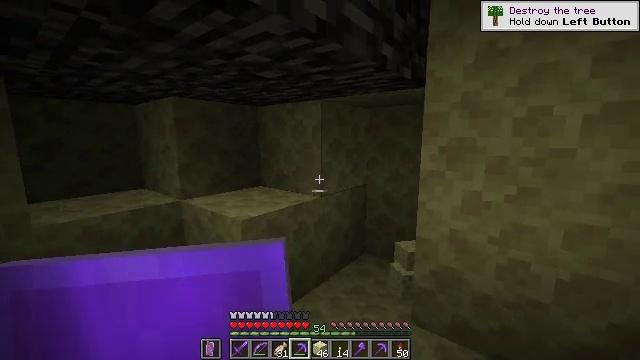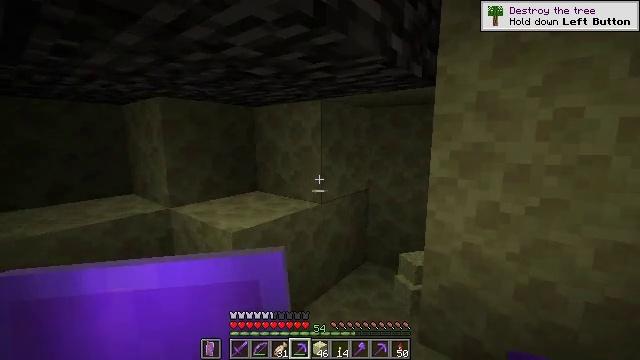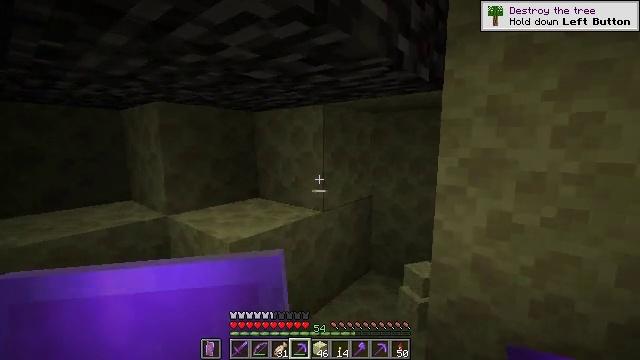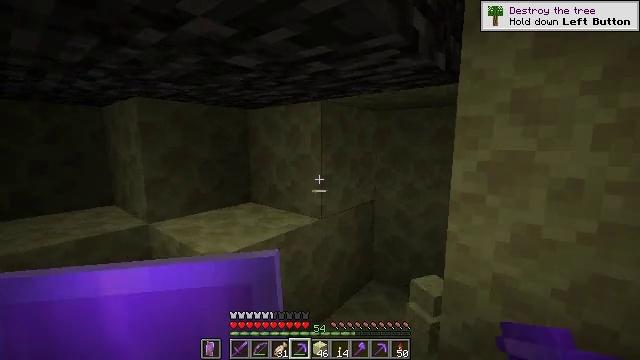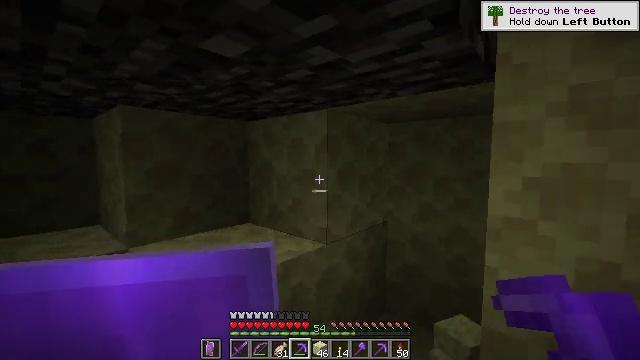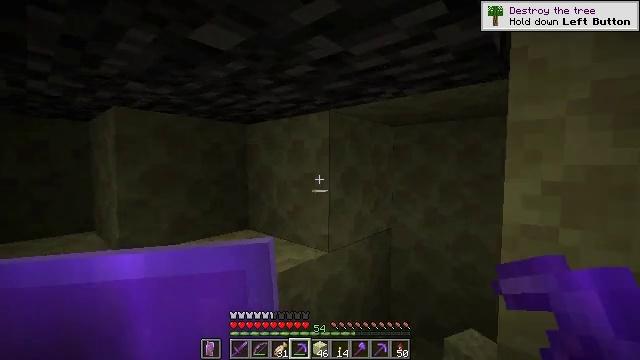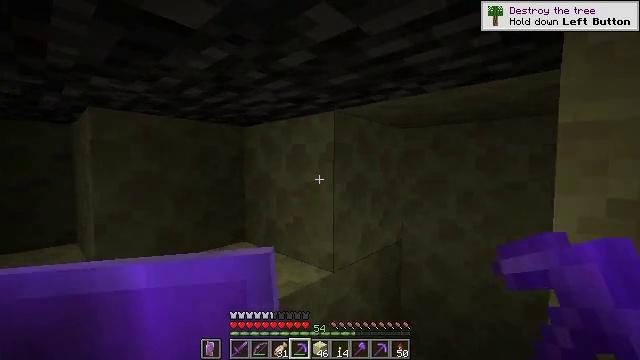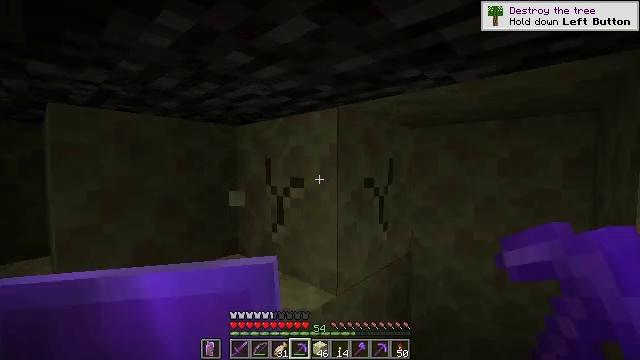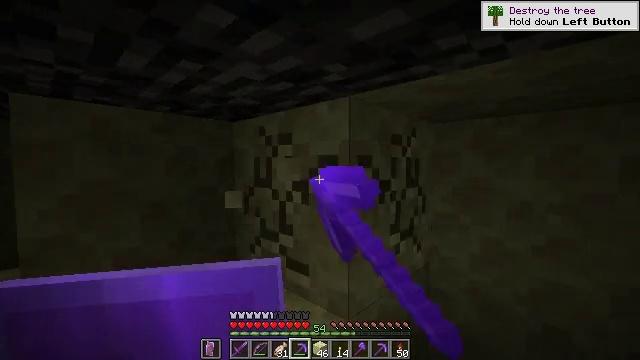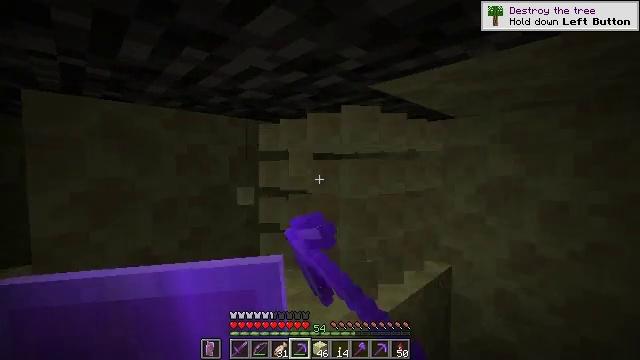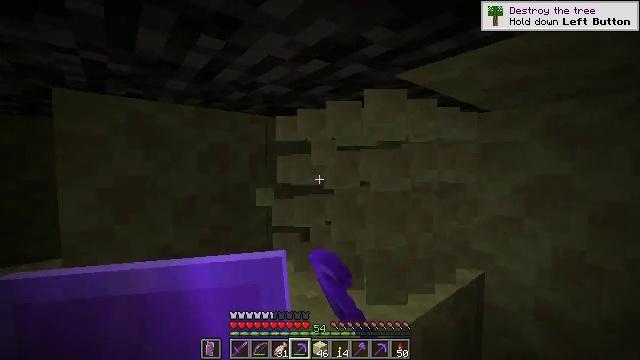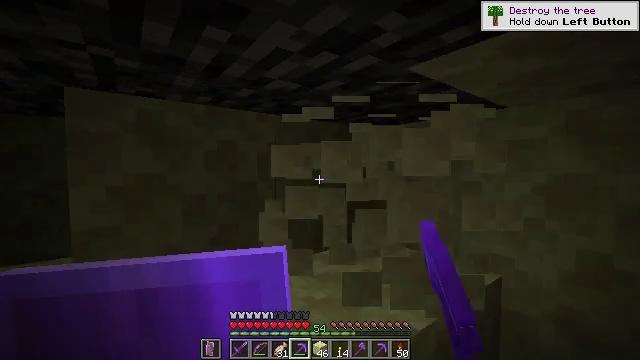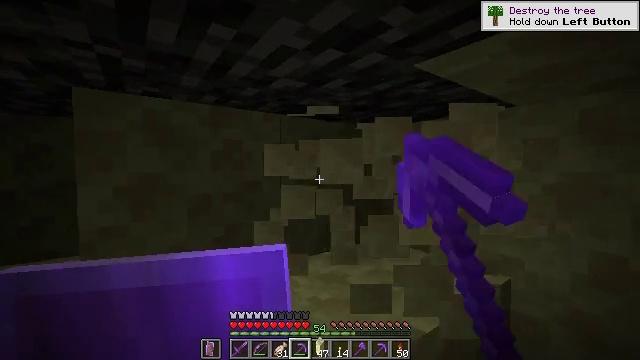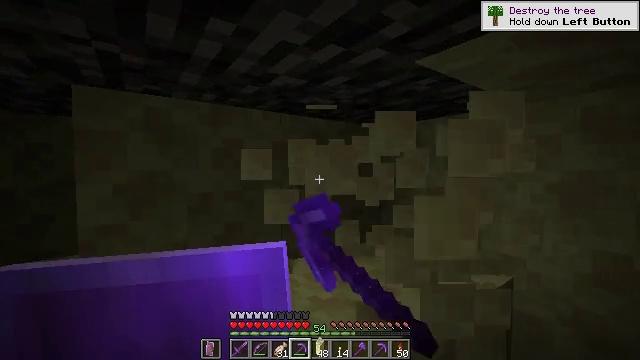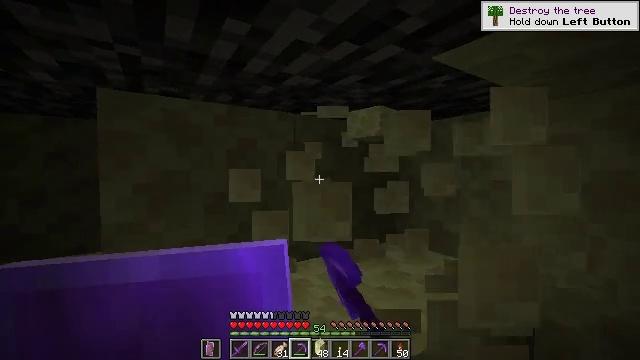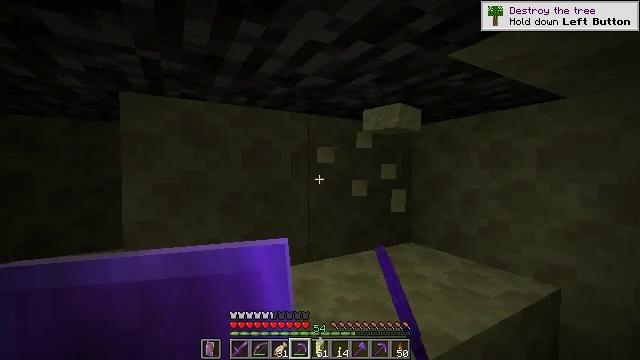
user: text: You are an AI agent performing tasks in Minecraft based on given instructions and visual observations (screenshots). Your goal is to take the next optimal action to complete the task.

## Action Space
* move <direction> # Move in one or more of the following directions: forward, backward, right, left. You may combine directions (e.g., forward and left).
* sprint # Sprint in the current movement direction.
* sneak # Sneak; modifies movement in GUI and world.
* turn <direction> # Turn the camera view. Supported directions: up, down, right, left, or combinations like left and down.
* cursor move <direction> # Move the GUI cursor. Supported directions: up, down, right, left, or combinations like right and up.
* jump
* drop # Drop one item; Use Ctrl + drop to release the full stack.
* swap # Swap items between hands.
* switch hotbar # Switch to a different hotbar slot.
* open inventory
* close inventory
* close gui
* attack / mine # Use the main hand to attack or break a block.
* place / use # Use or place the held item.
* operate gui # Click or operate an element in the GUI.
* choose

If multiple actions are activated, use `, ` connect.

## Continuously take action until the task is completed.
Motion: motion action
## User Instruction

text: Collect end stone for your base.
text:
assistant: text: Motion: move forward
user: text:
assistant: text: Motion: move forward, turn up
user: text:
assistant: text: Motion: move forward
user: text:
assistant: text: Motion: move forward, turn left and up
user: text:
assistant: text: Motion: move forward, turn up
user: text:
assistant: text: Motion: move forward
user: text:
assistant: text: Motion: move forward, attack / mine
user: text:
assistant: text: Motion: turn left, attack / mine
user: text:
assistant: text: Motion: turn left, attack / mine
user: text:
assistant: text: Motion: turn left, attack / mine
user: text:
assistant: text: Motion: turn left, attack / mine
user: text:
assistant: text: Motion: turn left, attack / mine
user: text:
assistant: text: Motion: attack / mine
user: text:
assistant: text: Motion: turn left, attack / mine
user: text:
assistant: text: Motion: turn left, attack / mine
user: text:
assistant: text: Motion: attack / mine
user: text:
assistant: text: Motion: attack / mine
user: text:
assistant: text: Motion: attack / mine
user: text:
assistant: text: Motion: attack / mine
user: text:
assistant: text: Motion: no_op
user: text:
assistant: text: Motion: no_op
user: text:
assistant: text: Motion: no_op
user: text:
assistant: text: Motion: no_op